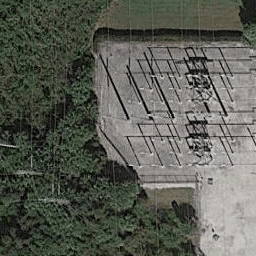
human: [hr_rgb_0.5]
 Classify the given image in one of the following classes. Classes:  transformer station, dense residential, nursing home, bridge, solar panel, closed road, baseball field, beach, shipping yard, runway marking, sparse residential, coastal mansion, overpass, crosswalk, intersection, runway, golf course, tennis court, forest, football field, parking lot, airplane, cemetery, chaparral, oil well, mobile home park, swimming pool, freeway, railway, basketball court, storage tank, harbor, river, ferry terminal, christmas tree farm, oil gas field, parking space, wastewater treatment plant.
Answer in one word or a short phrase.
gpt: transformer station